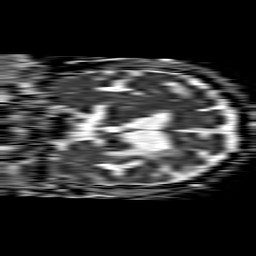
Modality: ADC
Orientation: coronal
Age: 66
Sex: male
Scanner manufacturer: philips
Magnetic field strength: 1.5 T
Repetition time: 4.6 s
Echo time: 0.09059 s